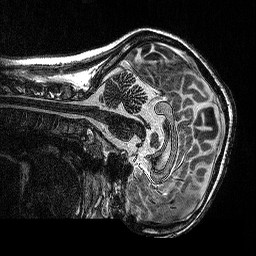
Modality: MP2RAGE
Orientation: sagittal
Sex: female
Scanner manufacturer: siemens
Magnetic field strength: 3 T
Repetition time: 5 s
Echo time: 0.00292 s